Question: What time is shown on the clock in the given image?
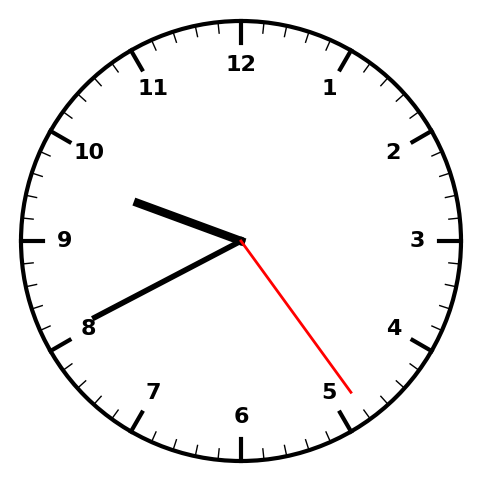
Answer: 09:40:24